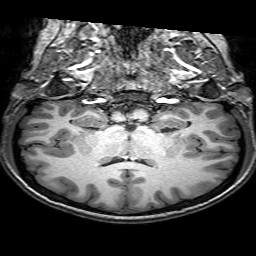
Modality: T1w
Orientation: sagittal
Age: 19
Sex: female
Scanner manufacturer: philips
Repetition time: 0.008919 s
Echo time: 0.0046 s